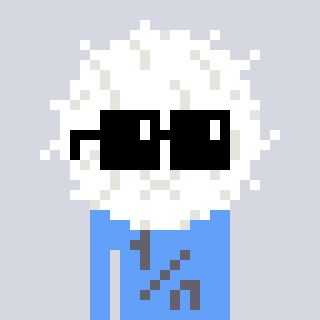
a pixel art character with square black sunglasses, a cottonball-shaped head and a blue-colored body on a cool background